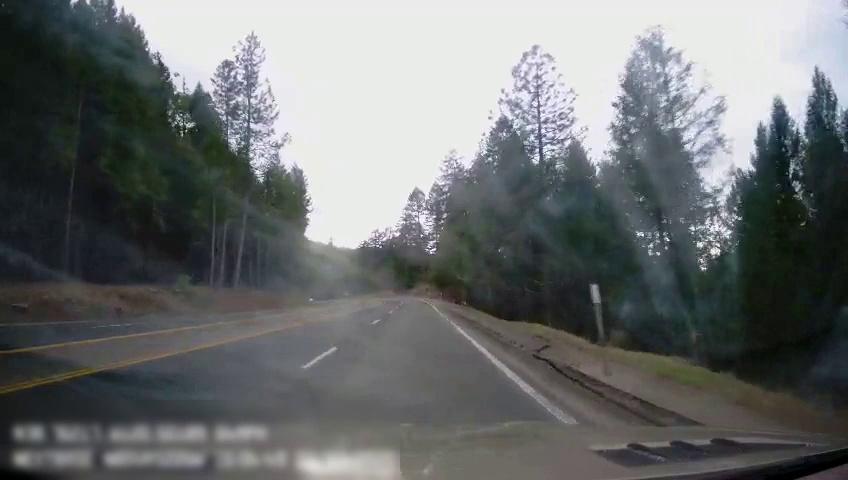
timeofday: Day
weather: Cloudy
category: Drivable Space
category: Lanes | Alternate Lane
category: Lanes | Alternate Lane
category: Lanes | Current Lane
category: Lanes | Current Lane
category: Lanes | Alternate Lane